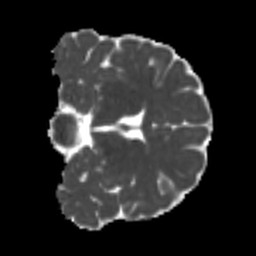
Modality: MD
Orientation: coronal
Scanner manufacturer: siemens
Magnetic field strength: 3 T
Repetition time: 4 s
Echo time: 0.0594 s